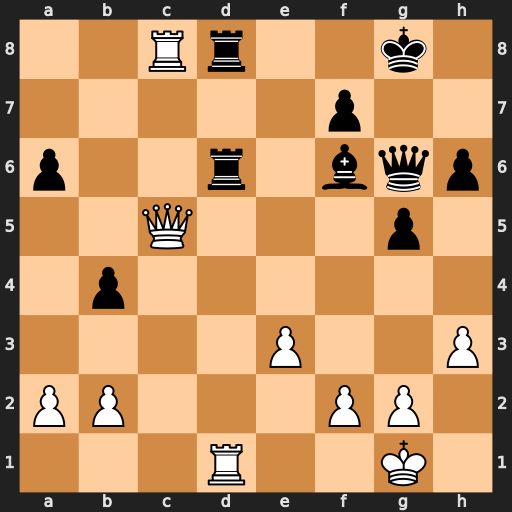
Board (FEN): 2Rr2k1/5p2/p2r1bqp/2Q3p1/1p6/4P2P/PP3PP1/3R2K1
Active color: w
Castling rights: -
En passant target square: -
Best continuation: Rxd6 Rxc8 Qxc8+